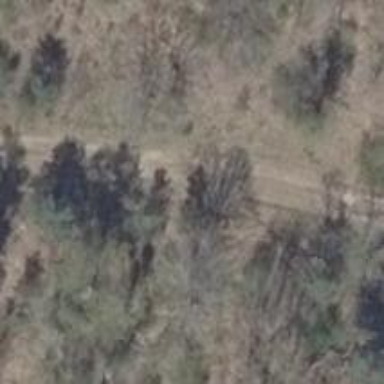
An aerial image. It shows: Dirt track road with grade 4 track type.